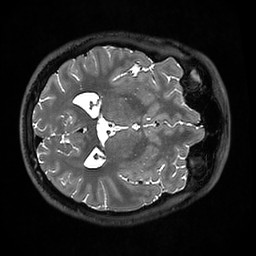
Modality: T2w
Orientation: axial
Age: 22
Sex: male
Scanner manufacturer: ge
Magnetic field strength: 3 T
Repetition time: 3.202 s
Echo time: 0.0667 s